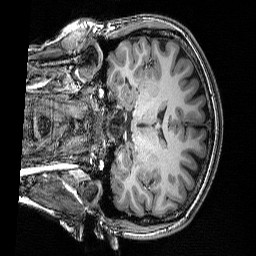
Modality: T1w
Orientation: coronal
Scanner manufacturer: siemens
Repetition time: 2.25 s
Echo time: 0.00418 s